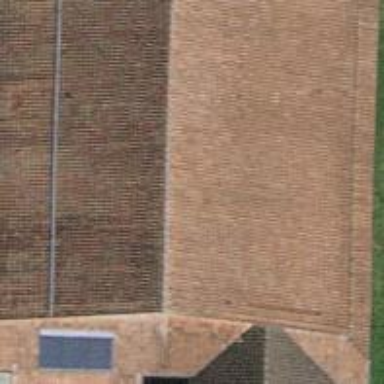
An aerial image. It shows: Building with gabled roof section.